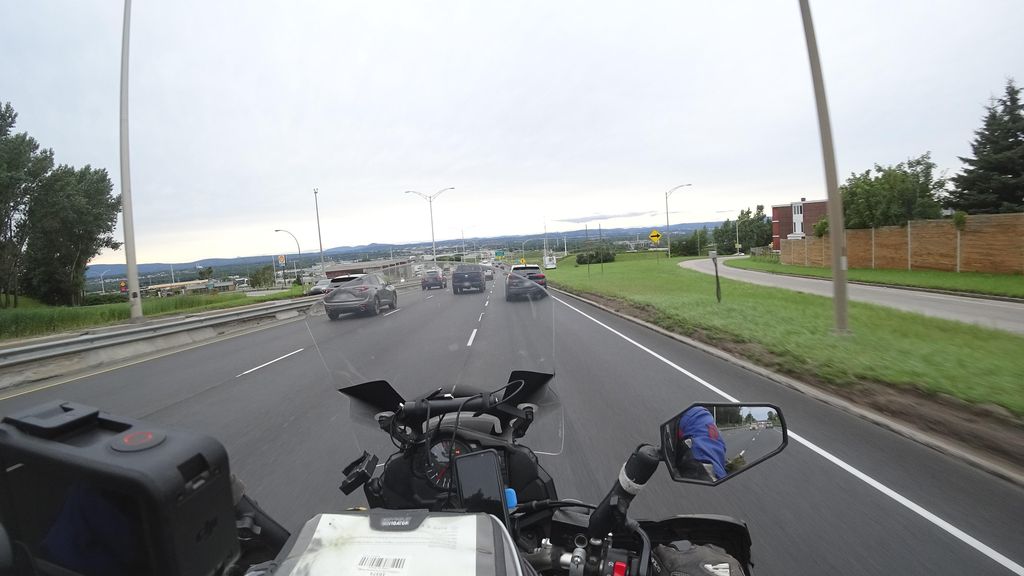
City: quebec_city